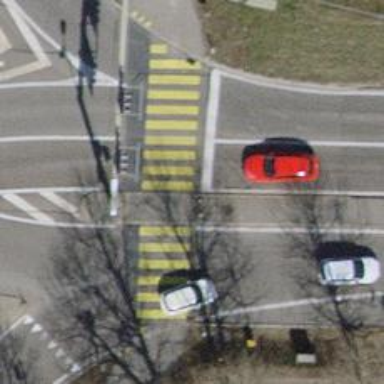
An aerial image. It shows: Road with traffic signals.